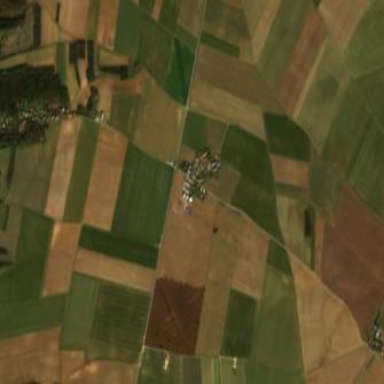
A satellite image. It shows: Farmland with wheat crops growing.